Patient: sex M, age 74
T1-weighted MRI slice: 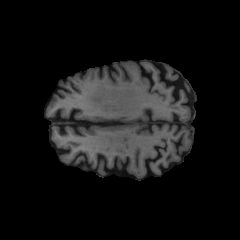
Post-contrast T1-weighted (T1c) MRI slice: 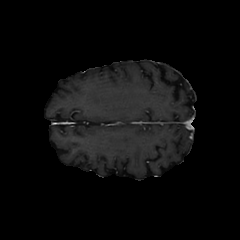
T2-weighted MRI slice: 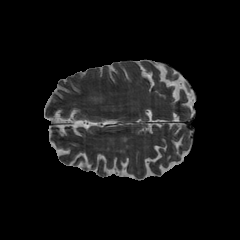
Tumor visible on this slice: yes
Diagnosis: Glioblastoma, IDH-wildtype
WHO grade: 4